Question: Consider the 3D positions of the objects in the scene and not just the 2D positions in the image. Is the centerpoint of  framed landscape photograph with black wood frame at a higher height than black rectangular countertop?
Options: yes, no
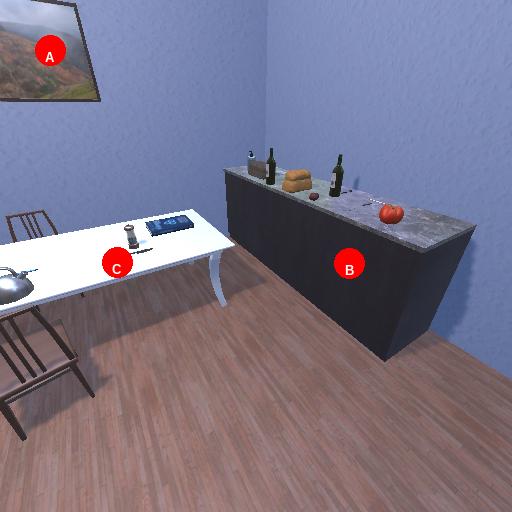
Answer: yes